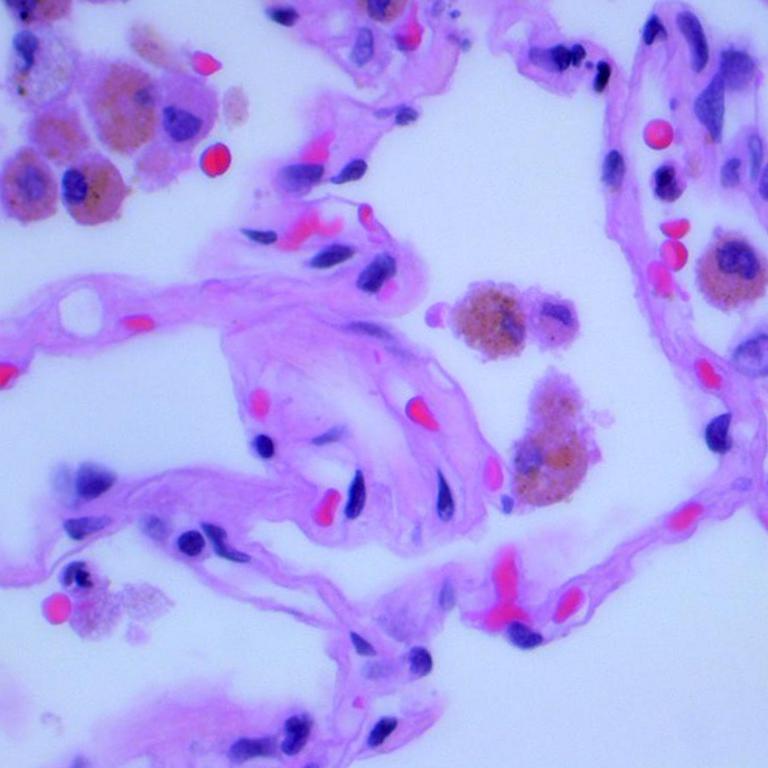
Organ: lung
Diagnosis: benign